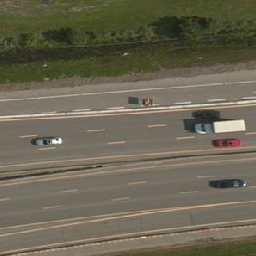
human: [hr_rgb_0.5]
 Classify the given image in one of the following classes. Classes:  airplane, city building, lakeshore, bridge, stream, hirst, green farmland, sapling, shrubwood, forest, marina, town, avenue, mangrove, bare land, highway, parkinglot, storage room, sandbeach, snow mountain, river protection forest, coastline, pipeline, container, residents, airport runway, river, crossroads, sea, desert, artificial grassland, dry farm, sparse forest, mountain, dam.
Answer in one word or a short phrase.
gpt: highway